Brain MRI, t2w sequence, axial 2D slice.
Patient: age 34, sex F, weight 95 kg, height 1.95 m
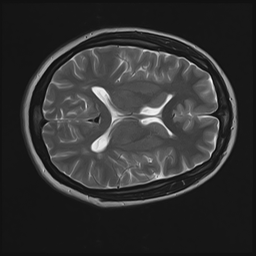